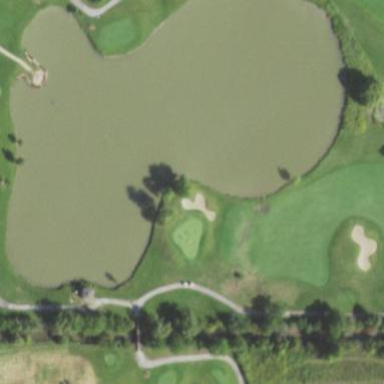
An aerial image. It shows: Water hazard in golf course. The hazard is natural water feature.